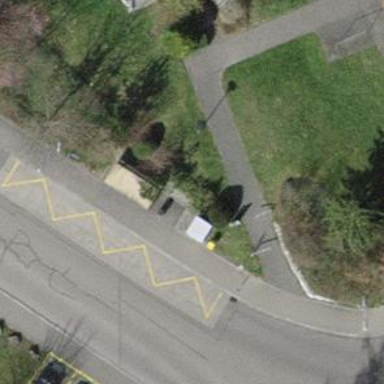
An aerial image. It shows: Post box.